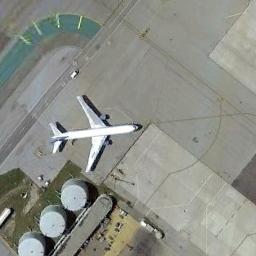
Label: airplane